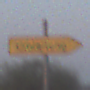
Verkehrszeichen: UmleitungswegweiserRechtsweisend
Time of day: SunriseSunset
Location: Outdoor (Nature)
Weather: Clear
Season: NotSpecified
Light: Natural